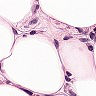
Metastatic tissue present: yes